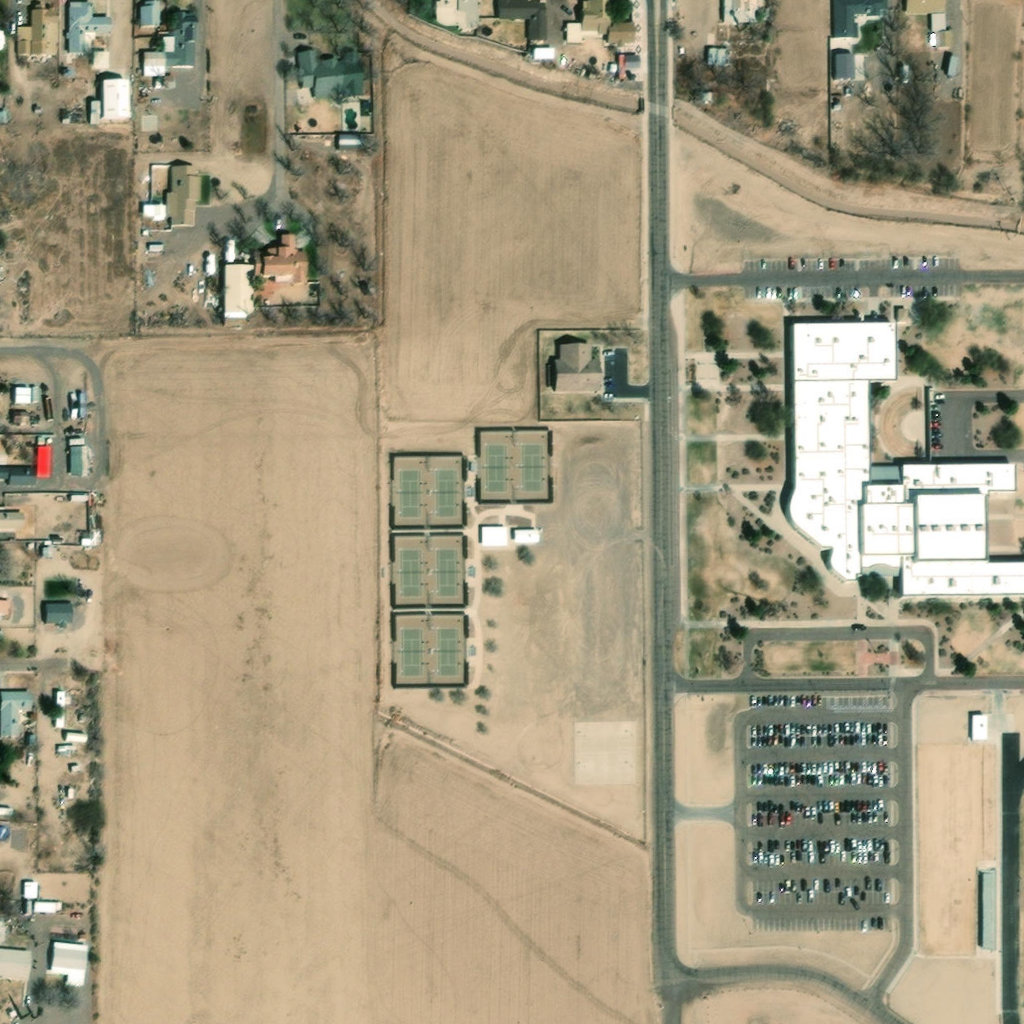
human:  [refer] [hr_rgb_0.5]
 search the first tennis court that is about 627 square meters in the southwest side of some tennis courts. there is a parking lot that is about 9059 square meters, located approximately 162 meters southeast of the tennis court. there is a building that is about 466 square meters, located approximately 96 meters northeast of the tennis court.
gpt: <box>[[38, 52, 41, 59, 0]]</box>